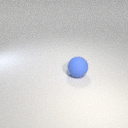
large blue rubber sphere